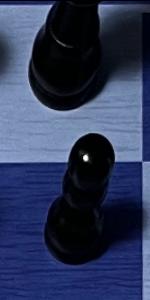
Label: Pawn_Black